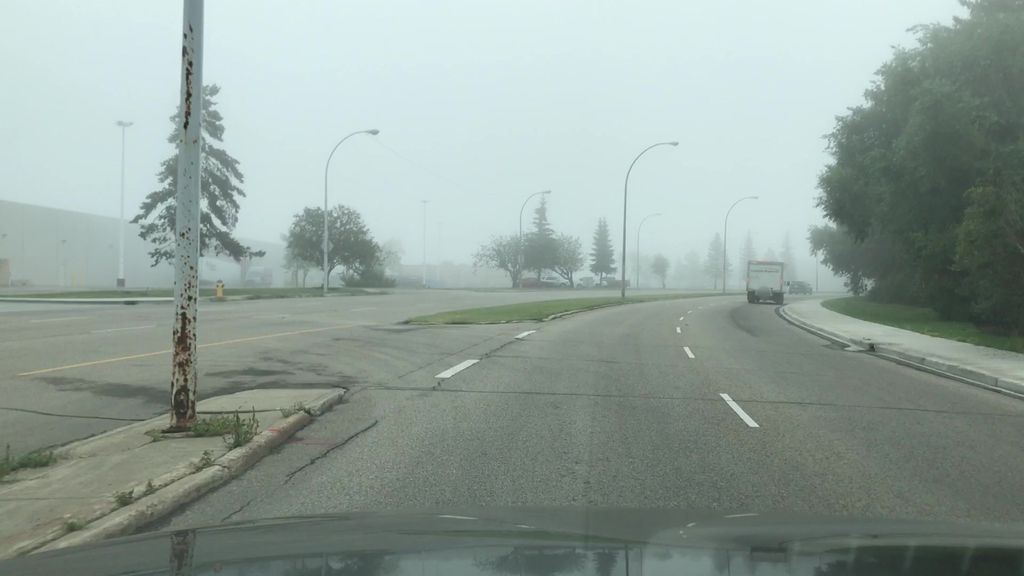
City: edmonton